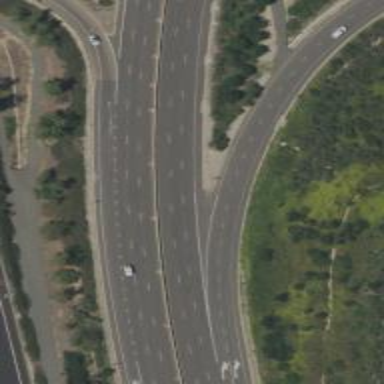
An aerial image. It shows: Expressway with asphalt surface and classified as primary highway.